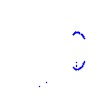
Particle: kaon